Question: I'm trying to add several divs next to each other and make them responsive like below. It should not be skewed but just several divs stacking next to eachother and still be responsive? How can obtain below? If it would be easier to make via. images? how can i stack these next to eachother and make them responsive?

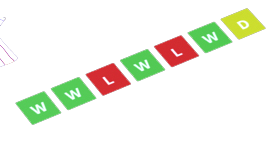
Answer: Here's an example: <URL>
And here's the non-responsive
'''
body{ /* or a DIV parent */
perspective: 1000px;
}
div{
padding: 60px;
white-space: nowrap;
transform: rotate3d(-20, -20, 15, -40deg);
}
div span{
display: inline-block;
width: 50px;
height: 50px;
color: #fff;
font: bold 2em/1.5 sans-serif;
text-align: center;
margin:2px;
}
.W{background:#55CA55;}
.L{background:#D52A30;}
.D{background:#CCDC31;}
'''
'''
<div>
<span class=W>W</span>
<span class=W>W</span>
<span class=L>L</span>
<span class=W>W</span>
<span class=L>L</span>
<span class=W>W</span>
<span class=D>D</span>
</div>
'''